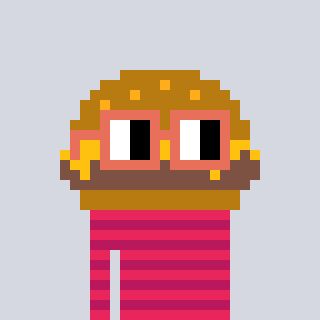
a pixel art character with square orange glasses, a burger-shaped head and a darkpink-colored body on a cool background